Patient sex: M
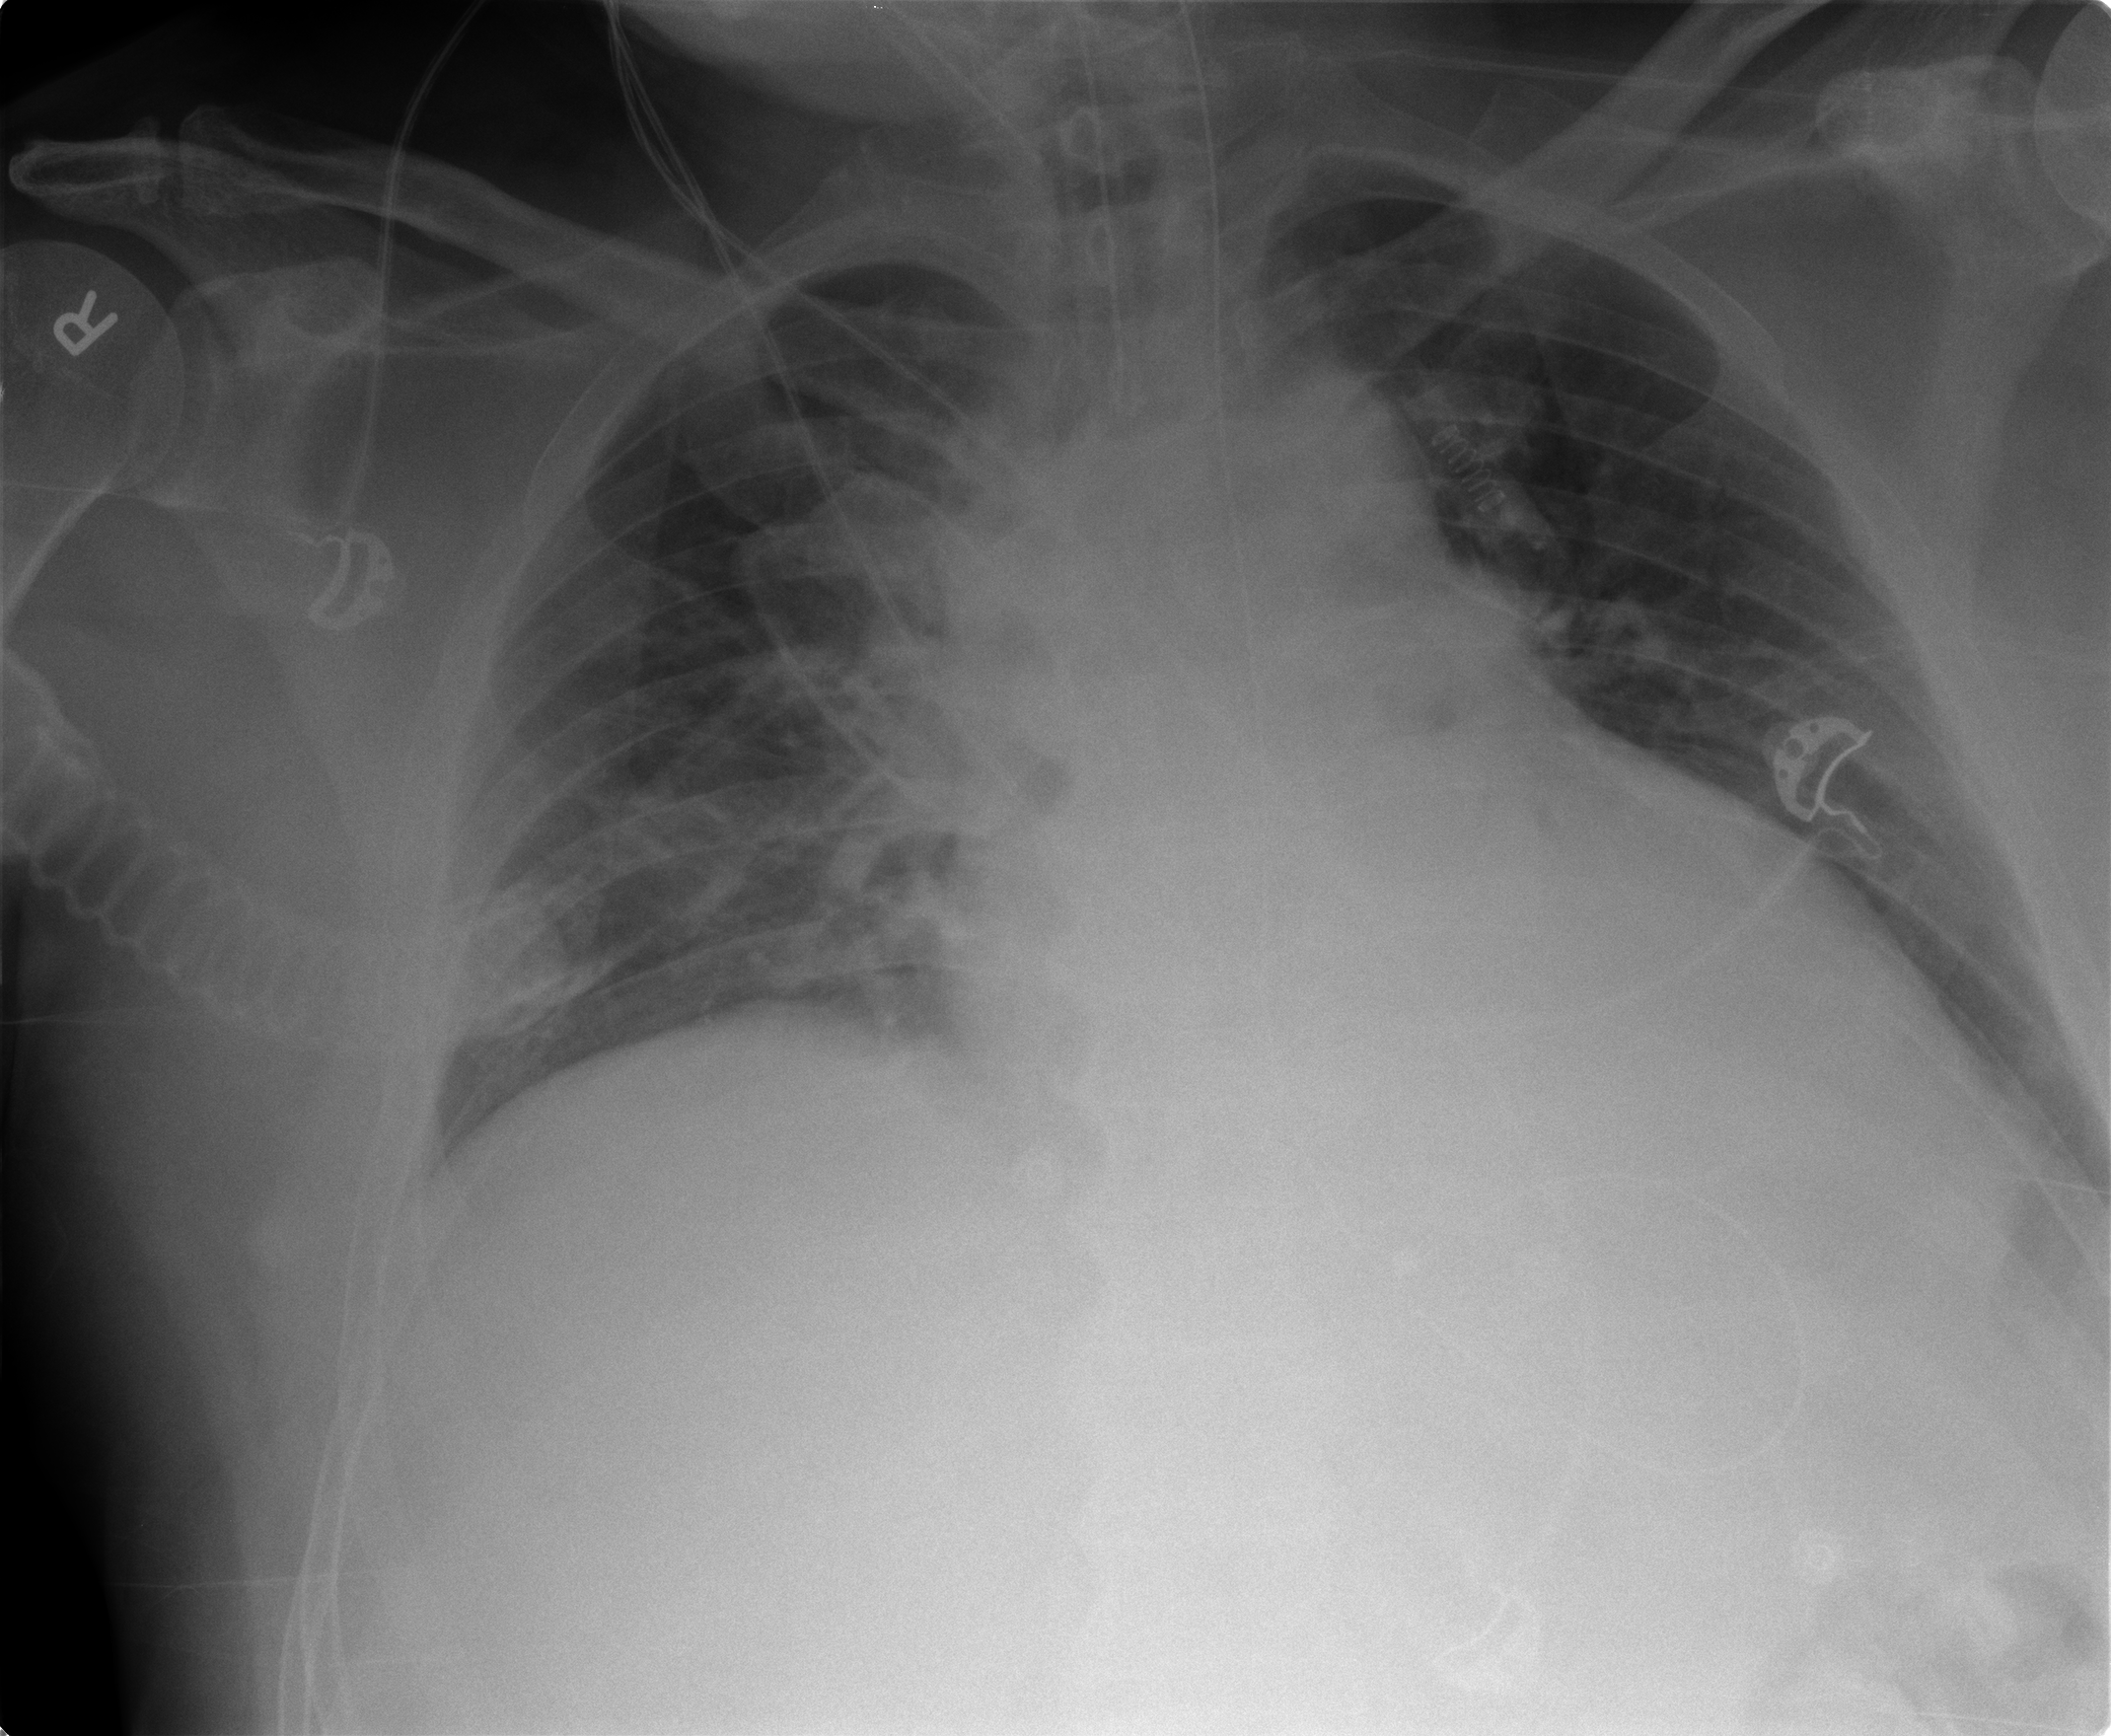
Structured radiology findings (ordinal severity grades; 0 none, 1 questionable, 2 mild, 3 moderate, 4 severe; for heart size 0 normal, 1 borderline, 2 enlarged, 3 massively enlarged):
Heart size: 3
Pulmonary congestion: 1
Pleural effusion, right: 0
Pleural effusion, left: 0
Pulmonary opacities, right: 1
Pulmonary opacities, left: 0
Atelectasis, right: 1
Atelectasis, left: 1